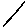
Label: line